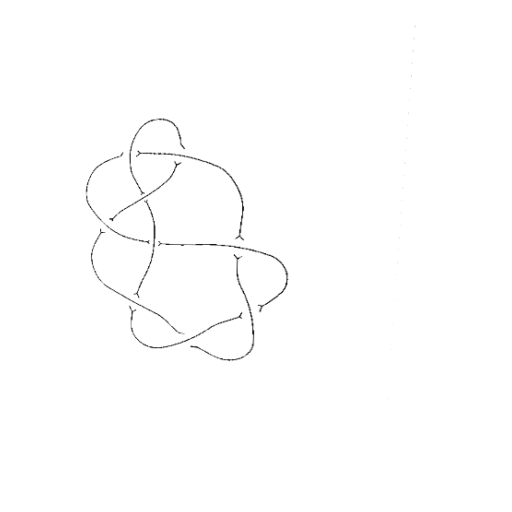
Crossing number: 9